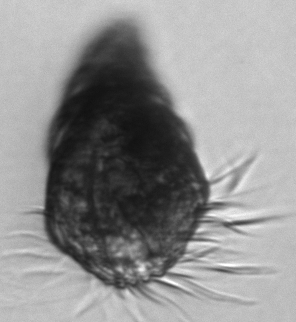
Label: Laboea_strobila